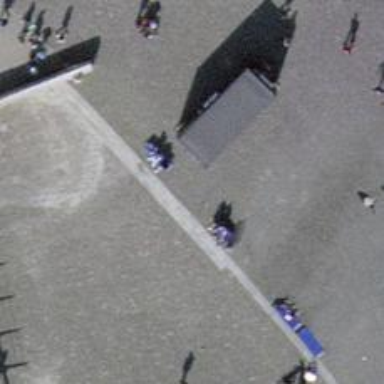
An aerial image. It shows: Blue bench.